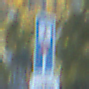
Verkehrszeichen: SackgasseFussgaengerDurchlaessig
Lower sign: HinweisGeaenderteVorfahrtVerkehrsfuehrungVerkehrsregelung3
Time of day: Midday
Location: Outdoor (Urban)
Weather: Clear
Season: NotSpecified
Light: Natural